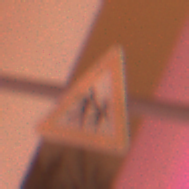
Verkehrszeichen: KinderLinks
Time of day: Night
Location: Outdoor (Urban)
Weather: Overcast
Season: Winter
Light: Artificial